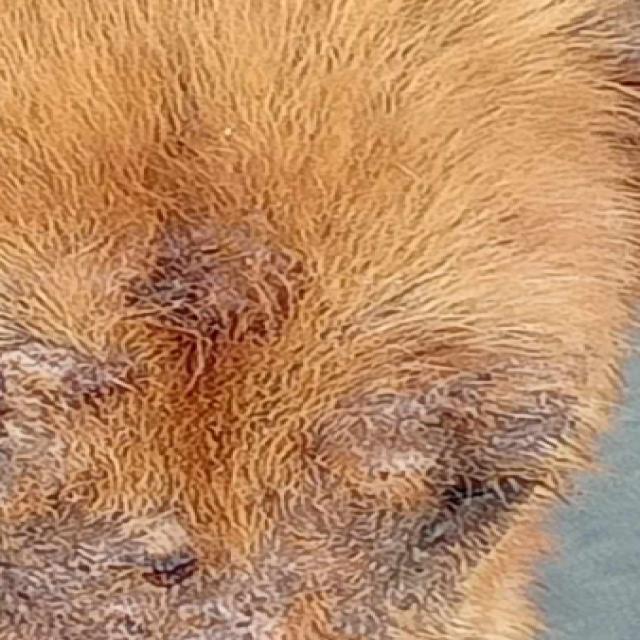
Canine demodicosis (Demodex mange) — caused by Demodex canis mites. Presents with alopecia, follicular papules, pustules, and comedones. Often localized on face and forelimbs.